Question: I'm trying to bind element's property in a child control to an element's property ina parent window, it doesn't work..
Here is png of what I'm trying to do:

Here is the xaml that doesn't work:
'''
CurrentDate="{Binding ElementName=TimeBar, Path=SelectionStart,RelativeSource={RelativeSource Mode=FindAncestor, AncestorType=Window}}"
'''
Thanks.
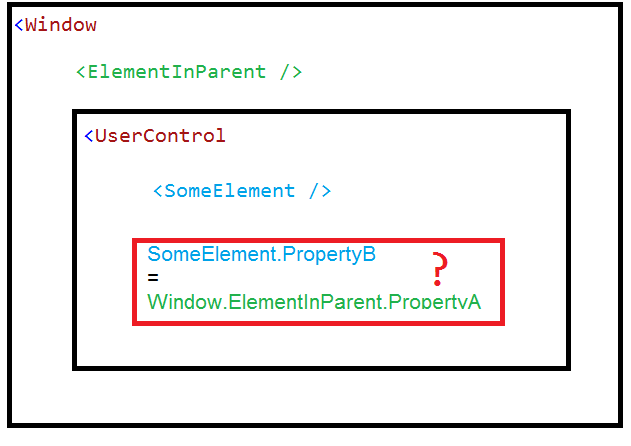
Answer: create a dependency property in your usercontrol and then bind to it in your window
something like that: DependencyProperty implementations you can find all around here on stackoverflow
'''
<YourUsercontrol x:Name="uc">
<YourSomeControl CurrentDate="{Binding ElementName=uc, Path=MyDp}"/>
</YourUsercontrol>
'''
xaml window
'''
<Window>
<ElementInParent x:Name="eip" />
<YourUsercontrol MyDp="{Binding ElementName=eip, Path=PropertyFromElementInParent}"/>
'''